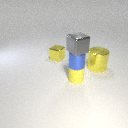
small blue metal cylinder below small gray metal cube